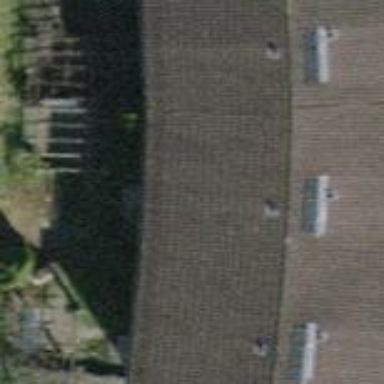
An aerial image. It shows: Gabled roofed house.